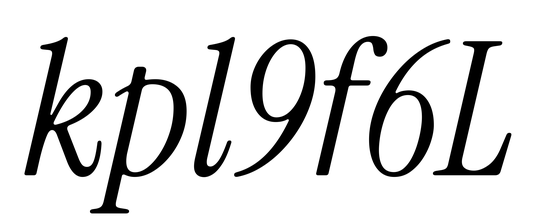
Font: InstrumentSerif-Italic